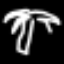
Label: palm tree